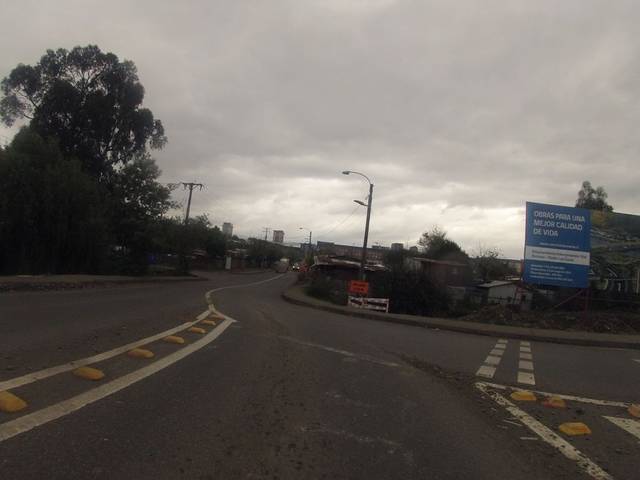
Region: Chile
Coordinates: -38.747, -72.599